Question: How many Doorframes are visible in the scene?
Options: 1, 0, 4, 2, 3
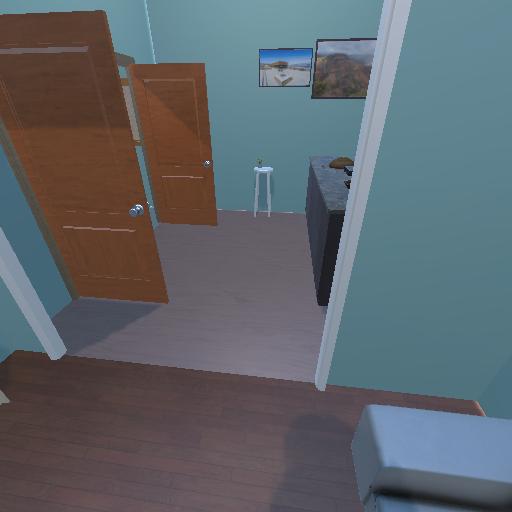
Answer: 1